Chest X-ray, PA view. Patient: 26 years old, sex F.
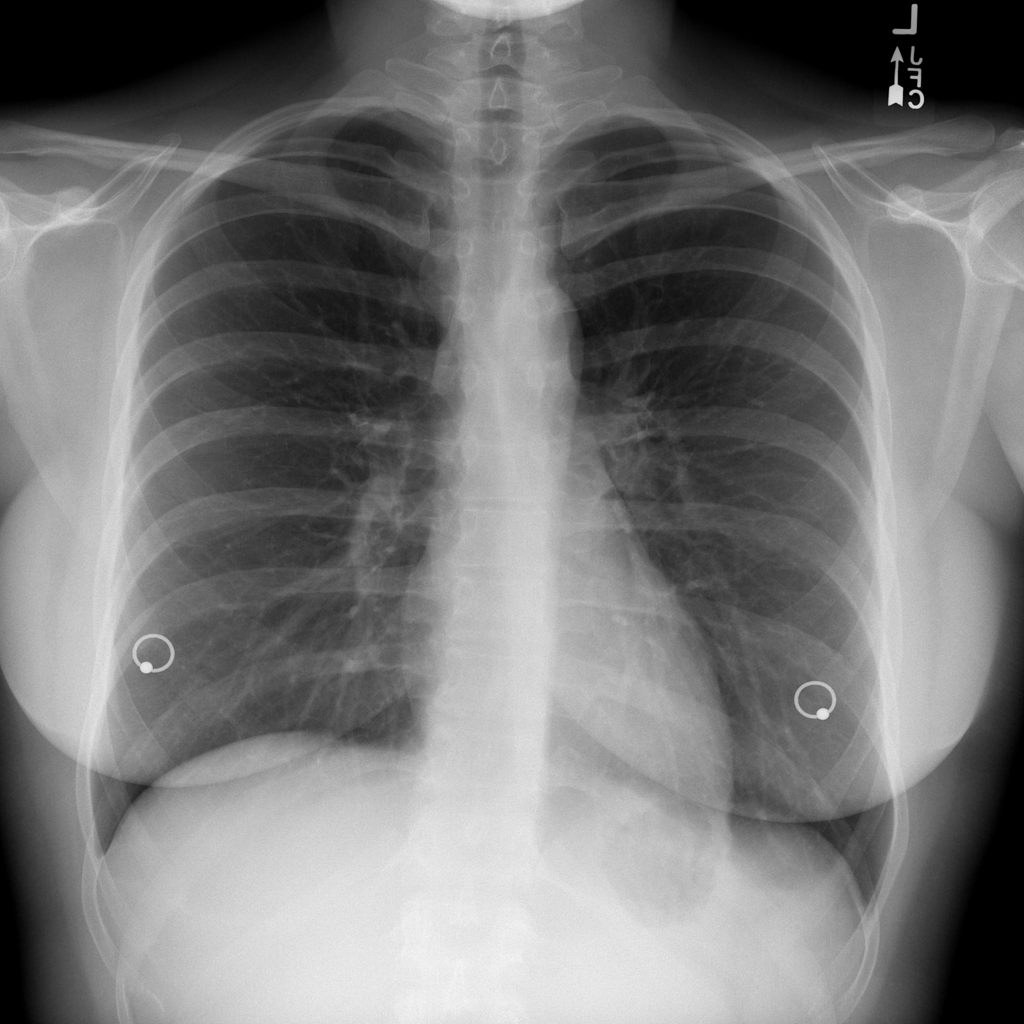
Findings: No Finding